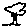
Label: tree